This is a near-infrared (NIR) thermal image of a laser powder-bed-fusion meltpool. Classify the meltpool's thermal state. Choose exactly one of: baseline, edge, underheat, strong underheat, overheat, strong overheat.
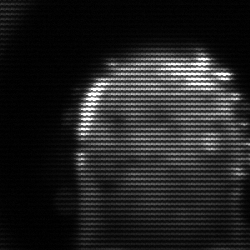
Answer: baseline